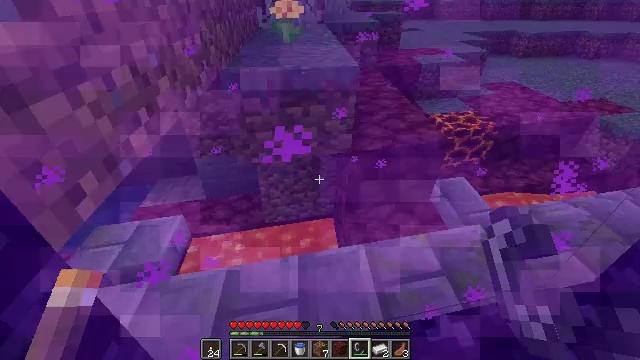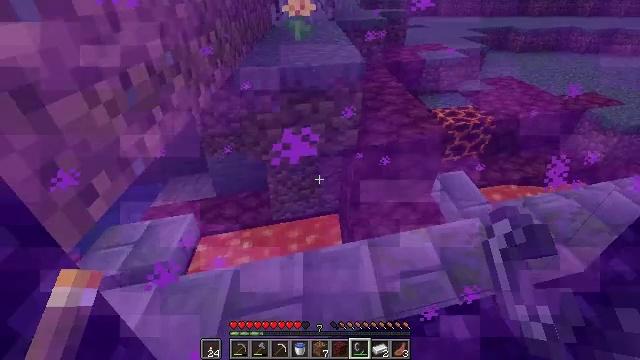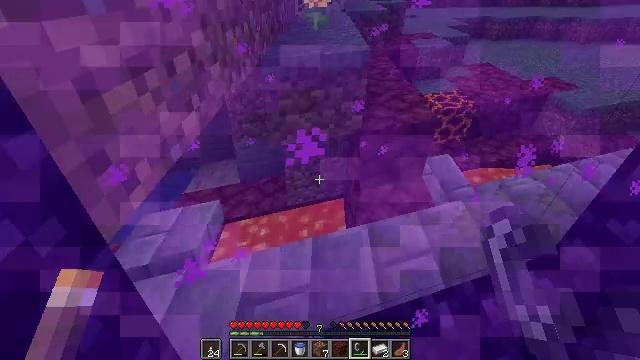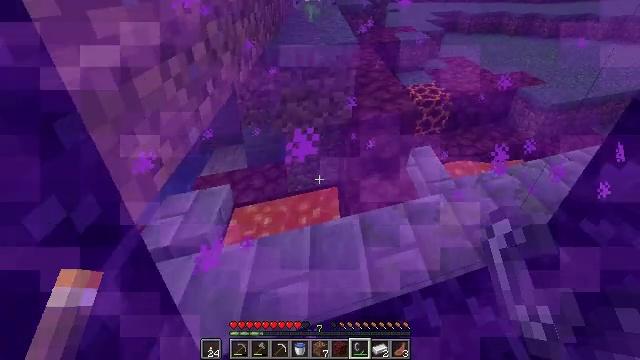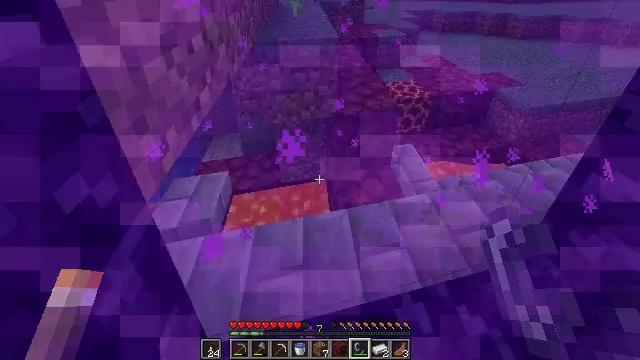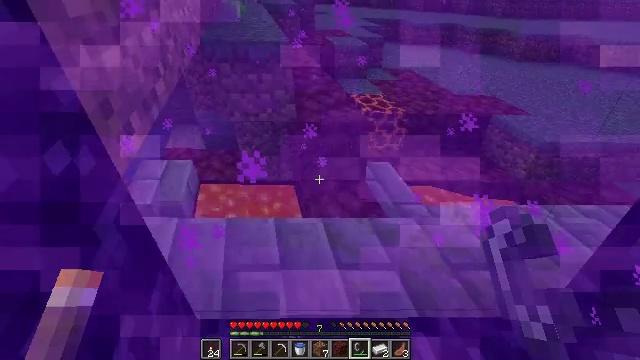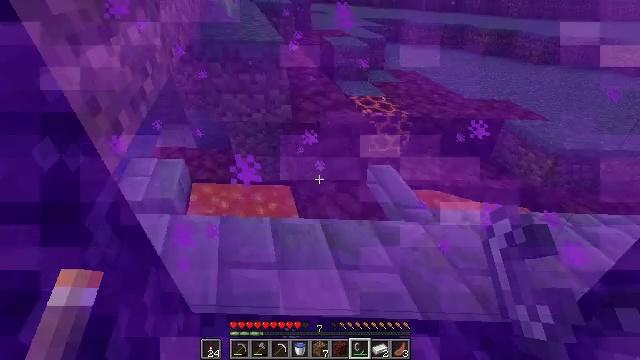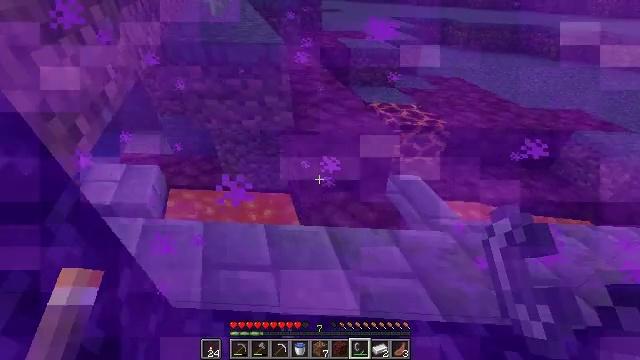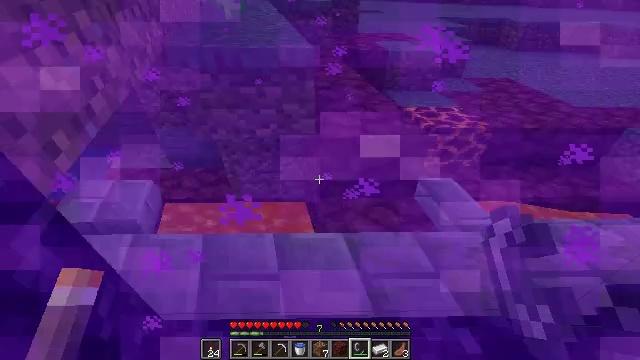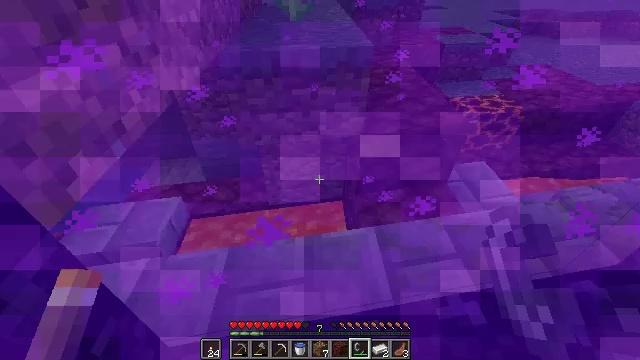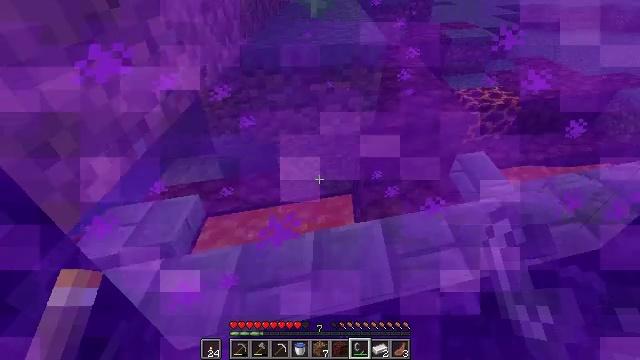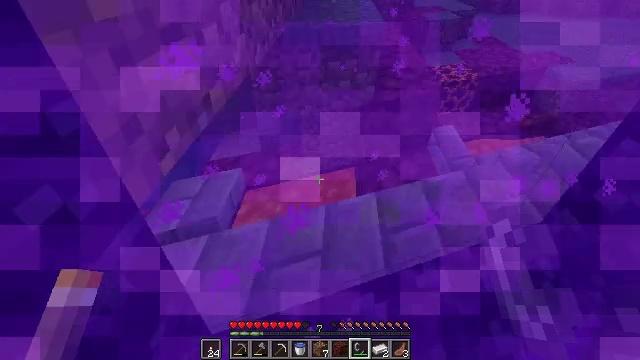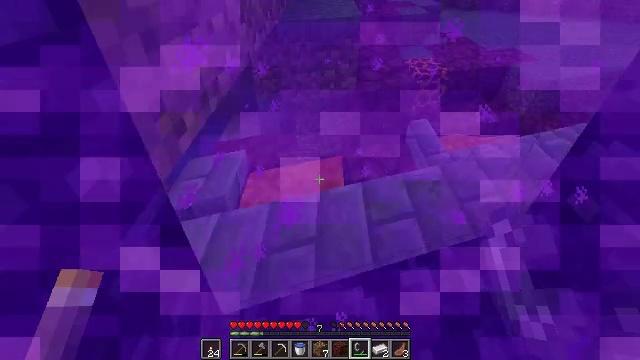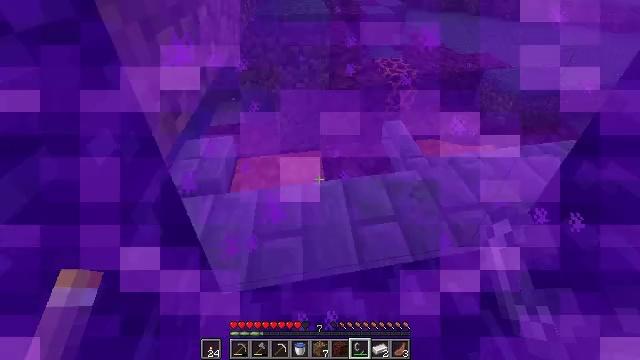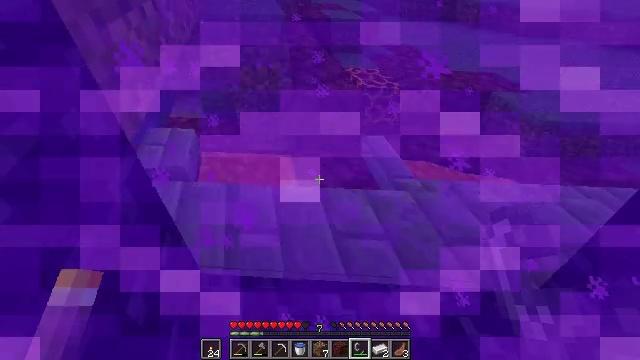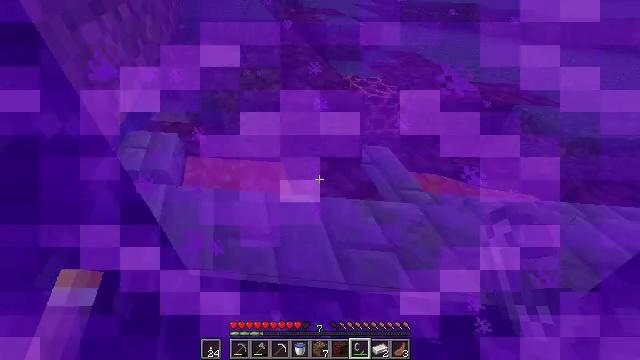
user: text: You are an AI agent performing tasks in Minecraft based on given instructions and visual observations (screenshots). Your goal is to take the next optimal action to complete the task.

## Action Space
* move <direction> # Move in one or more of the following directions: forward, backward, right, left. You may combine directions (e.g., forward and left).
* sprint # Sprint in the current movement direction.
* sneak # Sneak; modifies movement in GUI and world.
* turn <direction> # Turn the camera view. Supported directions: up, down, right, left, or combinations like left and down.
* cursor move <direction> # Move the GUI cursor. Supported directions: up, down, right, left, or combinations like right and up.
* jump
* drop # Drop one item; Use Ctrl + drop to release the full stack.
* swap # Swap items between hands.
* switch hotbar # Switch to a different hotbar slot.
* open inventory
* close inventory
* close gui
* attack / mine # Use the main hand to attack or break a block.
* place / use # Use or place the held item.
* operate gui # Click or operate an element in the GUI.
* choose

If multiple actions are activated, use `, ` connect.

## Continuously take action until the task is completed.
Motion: motion action
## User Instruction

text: Collect crimson stem for building materials.
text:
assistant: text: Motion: no_op
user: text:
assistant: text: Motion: no_op
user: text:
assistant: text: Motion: no_op
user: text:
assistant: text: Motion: no_op
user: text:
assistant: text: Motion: no_op
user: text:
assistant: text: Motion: no_op
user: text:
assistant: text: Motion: turn down
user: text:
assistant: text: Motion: no_op
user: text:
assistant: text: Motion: no_op
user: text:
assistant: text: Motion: no_op
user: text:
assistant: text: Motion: no_op
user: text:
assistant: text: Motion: no_op
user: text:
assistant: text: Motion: no_op
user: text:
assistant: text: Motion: no_op
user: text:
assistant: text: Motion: no_op
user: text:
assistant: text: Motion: no_op
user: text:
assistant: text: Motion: no_op
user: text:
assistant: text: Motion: no_op
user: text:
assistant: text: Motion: no_op
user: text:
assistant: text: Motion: no_op
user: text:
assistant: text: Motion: no_op
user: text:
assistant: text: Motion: turn up
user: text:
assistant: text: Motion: no_op
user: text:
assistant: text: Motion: no_op
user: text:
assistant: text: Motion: no_op
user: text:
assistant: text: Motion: no_op
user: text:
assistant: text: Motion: no_op
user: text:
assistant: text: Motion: no_op
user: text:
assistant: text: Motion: no_op
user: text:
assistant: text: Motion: no_op